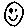
Label: smiley face